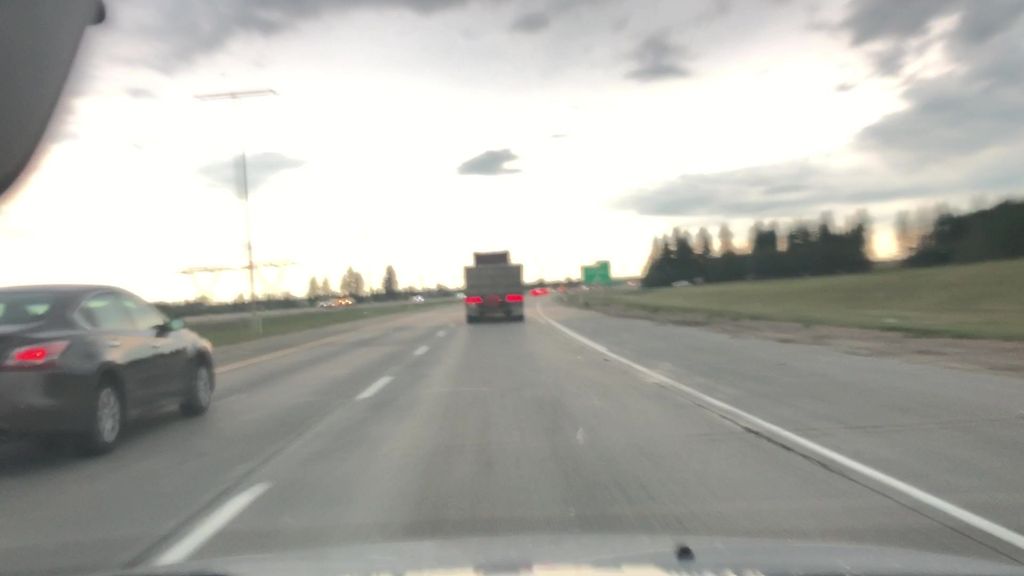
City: edmonton